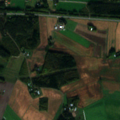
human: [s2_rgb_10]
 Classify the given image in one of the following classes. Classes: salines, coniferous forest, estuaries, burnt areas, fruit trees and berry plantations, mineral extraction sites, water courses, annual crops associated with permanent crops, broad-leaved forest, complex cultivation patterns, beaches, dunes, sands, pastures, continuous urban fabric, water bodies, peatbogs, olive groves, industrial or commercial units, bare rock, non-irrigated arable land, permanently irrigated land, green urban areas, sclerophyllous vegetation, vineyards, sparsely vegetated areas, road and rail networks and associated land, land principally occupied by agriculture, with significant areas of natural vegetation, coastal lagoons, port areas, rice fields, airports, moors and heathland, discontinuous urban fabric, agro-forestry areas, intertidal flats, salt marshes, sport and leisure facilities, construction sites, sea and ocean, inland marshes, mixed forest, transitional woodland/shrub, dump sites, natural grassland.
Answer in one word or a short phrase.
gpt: discontinuous urban fabric, non-irrigated arable land, land principally occupied by agriculture, with significant areas of natural vegetation, coniferous forest